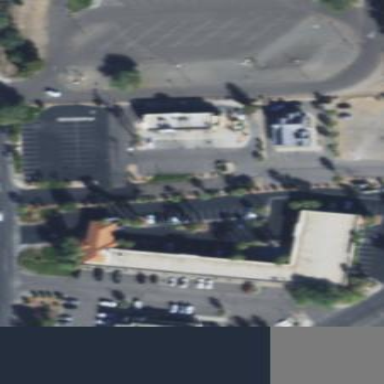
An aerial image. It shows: Retail area.